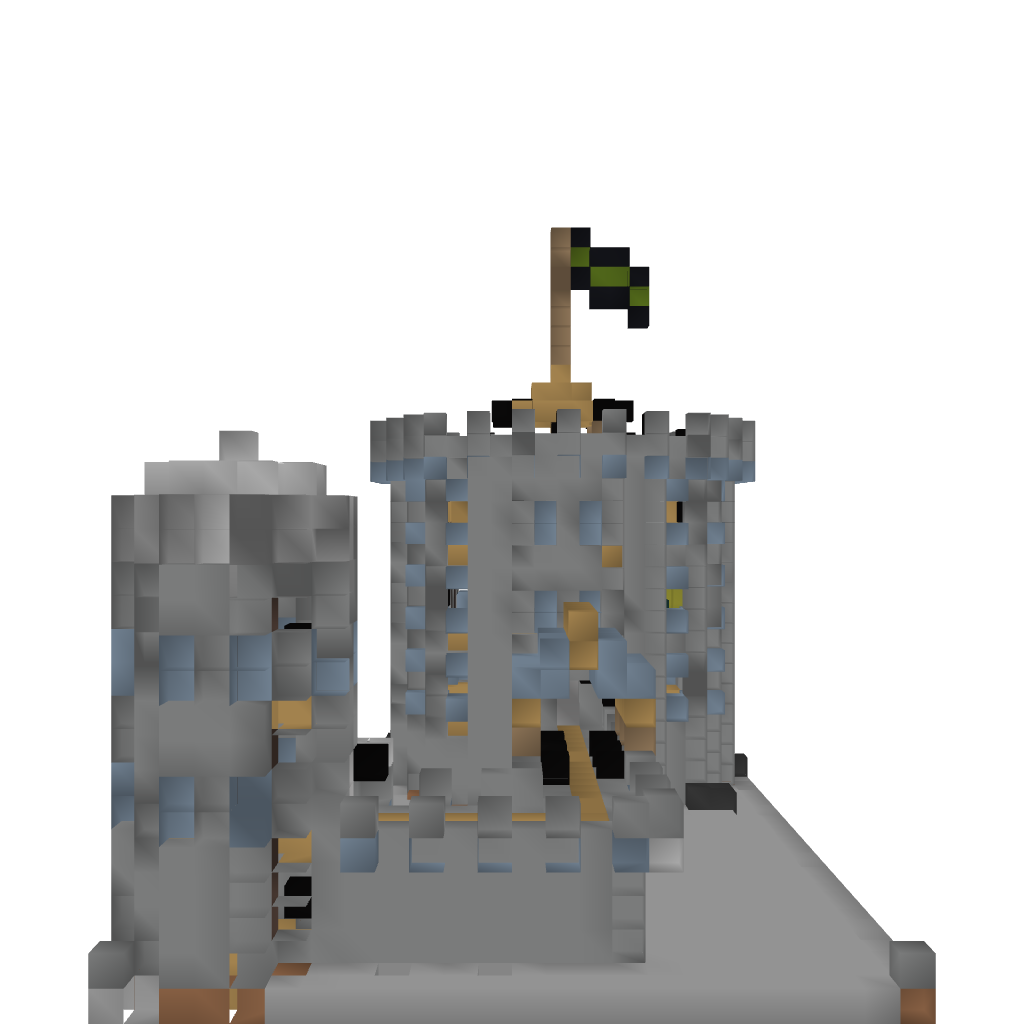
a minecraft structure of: Ramshorn Fortress